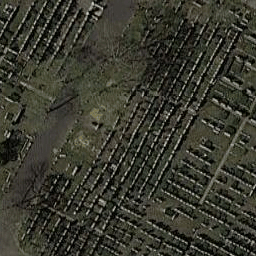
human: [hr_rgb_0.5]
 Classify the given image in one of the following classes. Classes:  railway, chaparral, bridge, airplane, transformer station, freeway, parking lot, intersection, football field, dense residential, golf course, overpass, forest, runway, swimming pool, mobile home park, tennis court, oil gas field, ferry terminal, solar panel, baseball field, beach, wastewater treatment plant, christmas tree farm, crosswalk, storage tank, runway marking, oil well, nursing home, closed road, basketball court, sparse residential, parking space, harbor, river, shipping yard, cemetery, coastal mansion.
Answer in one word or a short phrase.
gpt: cemetery